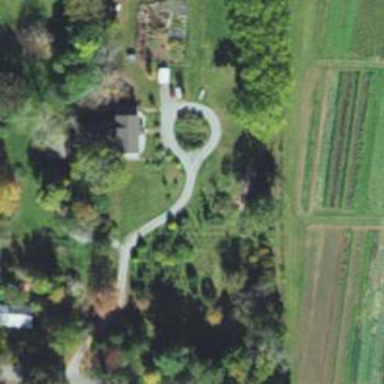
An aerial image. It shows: Turning loop on the road.